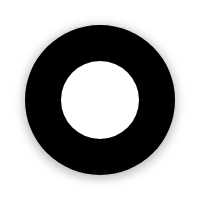
Cursor type: pointer
OS/theme: linux-google-cursor
Variant: black